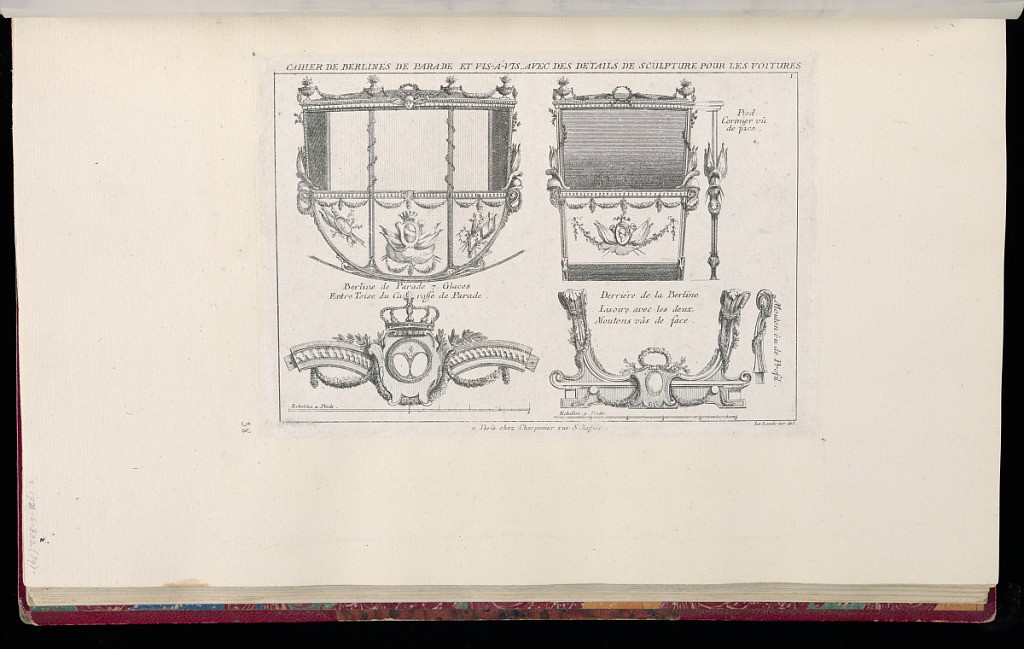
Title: Title Page
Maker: Richard de Lalonde, French, active 1780–96
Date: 1780-1796
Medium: Etching on off-white laid paper
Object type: Print
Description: Design for a coach showing the side, the front, and details of the carving. The coach is decorated with ornament motifs including urns, mascaron, garland, trophies, crown, scrolls, and branches. The plate is signed and numbered.